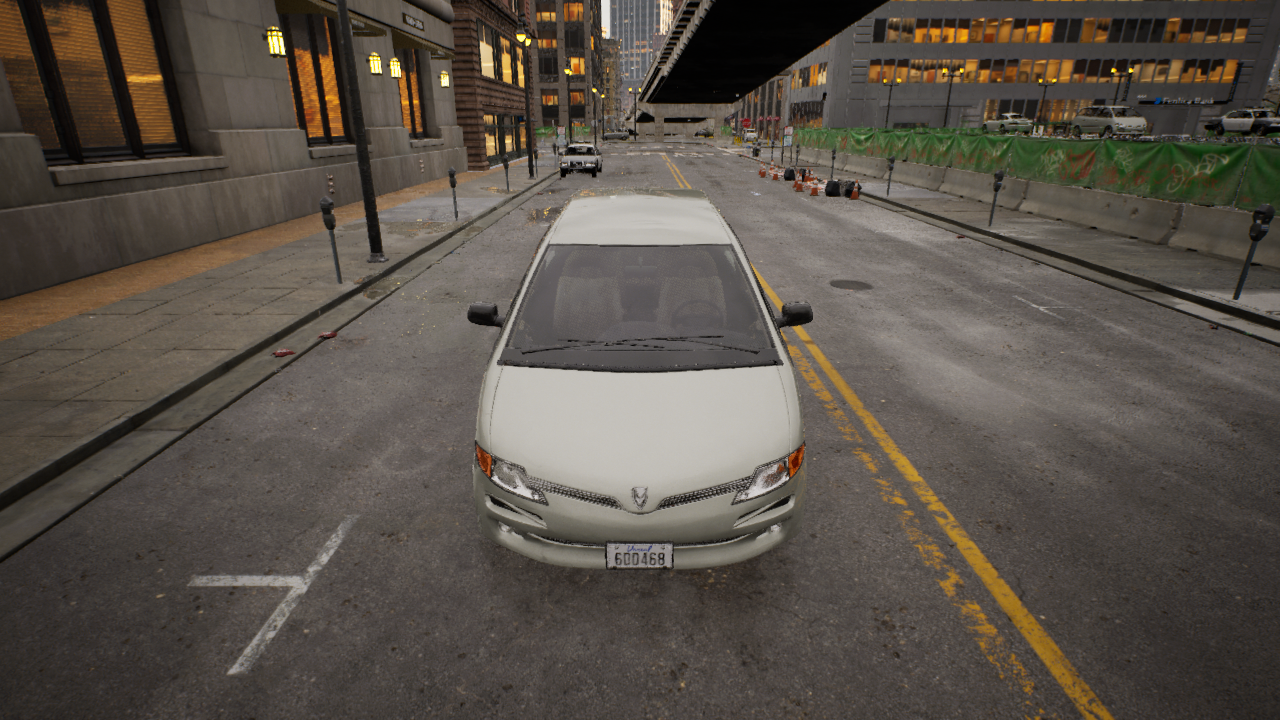
Venue: downtown
Lighting: golden hour
Vehicle rig: minivan